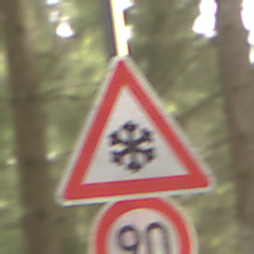
Verkehrszeichen: SchneeOderEisglaette
Zusatzzeichen unten: Geschwindigkeit90
Umgebung: Outdoor, Nature
Tageszeit: MorningAfternoon
Wetter: Overcast
Licht: Natural
Jahreszeit: Winter
Kontrast: LowContrast